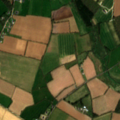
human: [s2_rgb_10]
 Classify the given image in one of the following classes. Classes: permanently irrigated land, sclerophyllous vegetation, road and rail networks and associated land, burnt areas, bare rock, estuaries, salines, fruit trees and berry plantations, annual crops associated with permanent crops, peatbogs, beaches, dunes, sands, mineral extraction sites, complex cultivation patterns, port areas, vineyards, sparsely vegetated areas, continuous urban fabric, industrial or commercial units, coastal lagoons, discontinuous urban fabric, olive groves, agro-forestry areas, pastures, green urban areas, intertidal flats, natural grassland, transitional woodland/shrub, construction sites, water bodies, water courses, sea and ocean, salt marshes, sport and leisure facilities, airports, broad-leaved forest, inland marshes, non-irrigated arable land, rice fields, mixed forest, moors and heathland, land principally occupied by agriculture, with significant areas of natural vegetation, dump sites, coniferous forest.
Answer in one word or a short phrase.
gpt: non-irrigated arable land, pastures